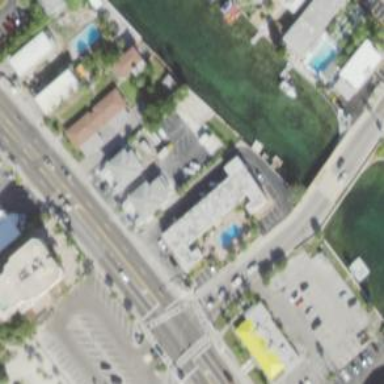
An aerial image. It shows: Motel building.